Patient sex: M
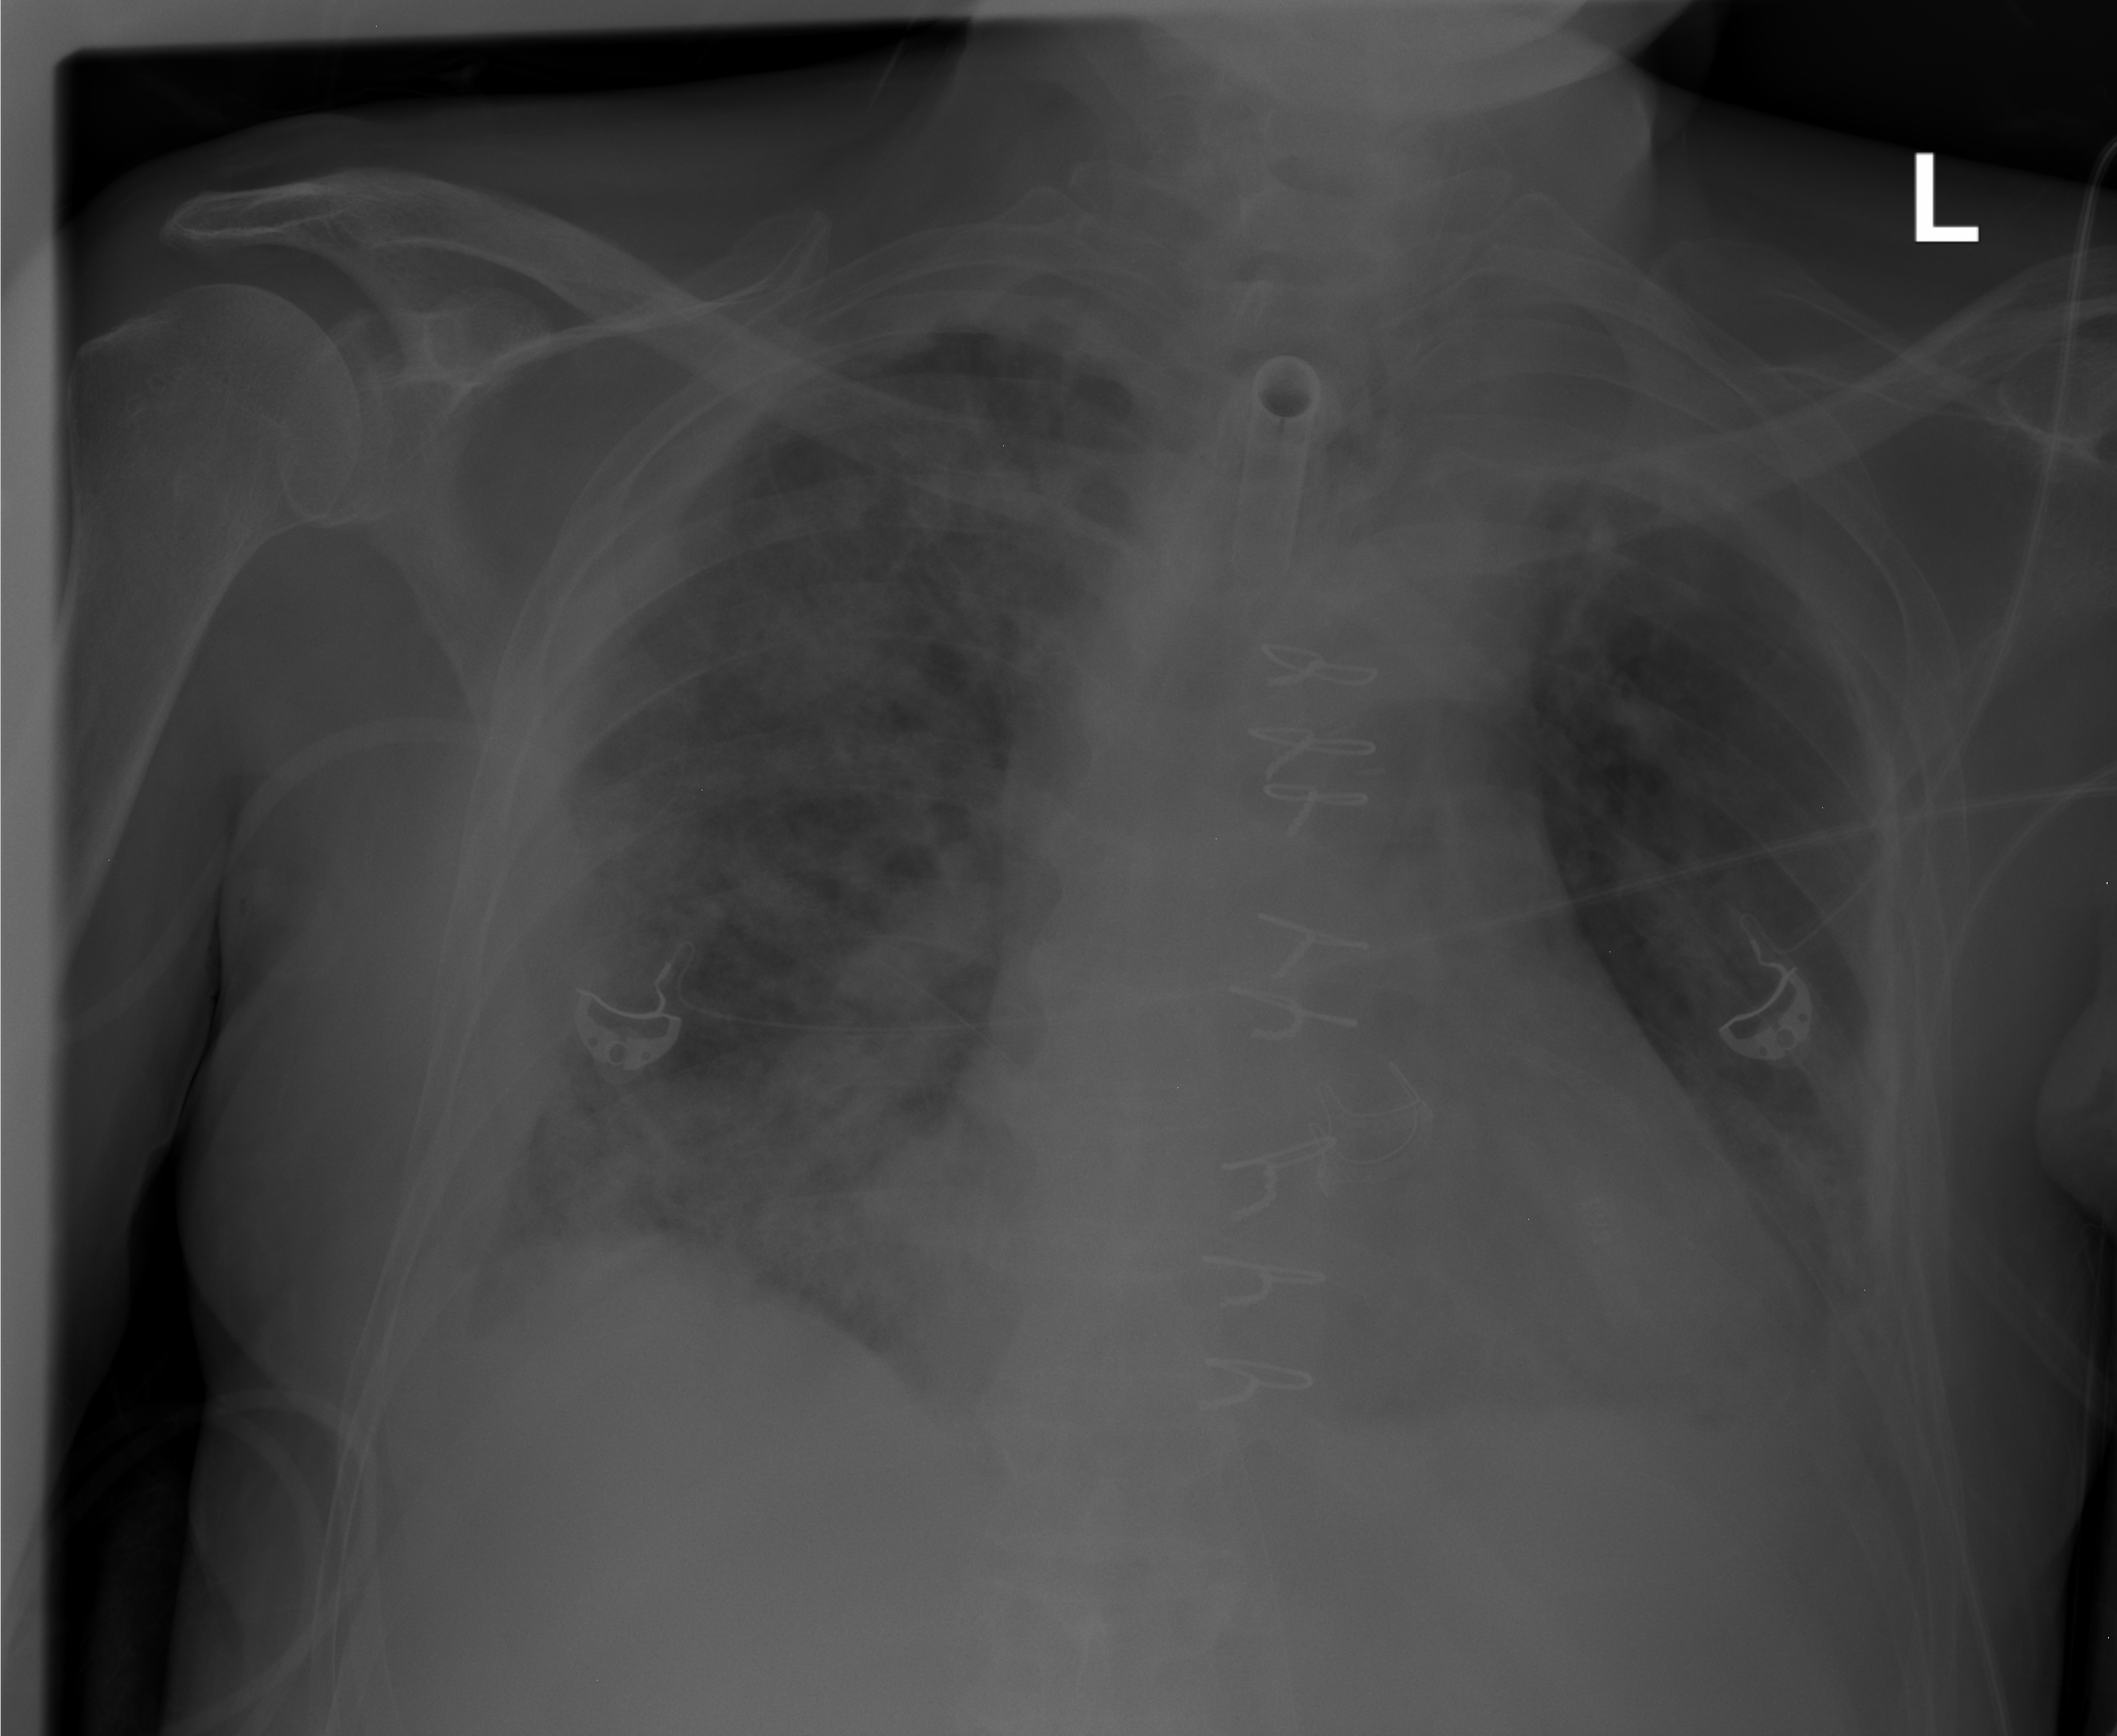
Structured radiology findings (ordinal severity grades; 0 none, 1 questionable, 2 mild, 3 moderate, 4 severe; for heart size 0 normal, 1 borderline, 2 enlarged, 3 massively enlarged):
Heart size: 2
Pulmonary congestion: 0
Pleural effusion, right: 3
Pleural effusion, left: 3
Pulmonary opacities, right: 3
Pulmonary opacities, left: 2
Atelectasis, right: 3
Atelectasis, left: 2